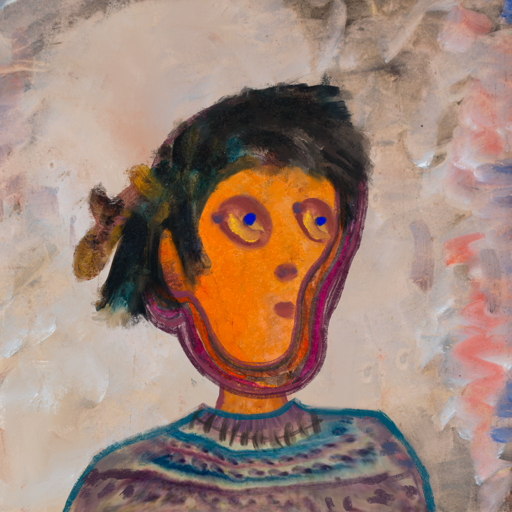
Background: Roy_Bahadur, Head And Neck Side: Hypocrite_w_Hair, Face Side: Mother_And_Son_Son, Bust: HillGirl, Hair Side: Pipe, Head Accessory: Blank, Second Necklace: Blank, Necklace: In_The_Sun, Baby: Blank